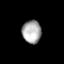
Tissue: lung
Cell type: Epithelial cells
Senescence score: 0.1581
Nuclear area (px): 427
Mean DAPI intensity: 169.787